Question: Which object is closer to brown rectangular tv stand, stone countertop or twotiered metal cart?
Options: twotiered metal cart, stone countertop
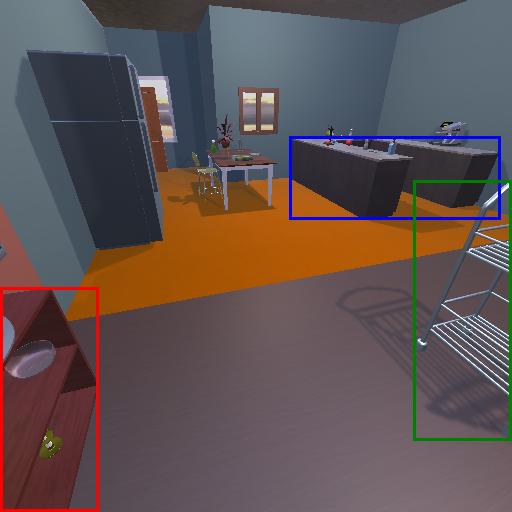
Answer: twotiered metal cart